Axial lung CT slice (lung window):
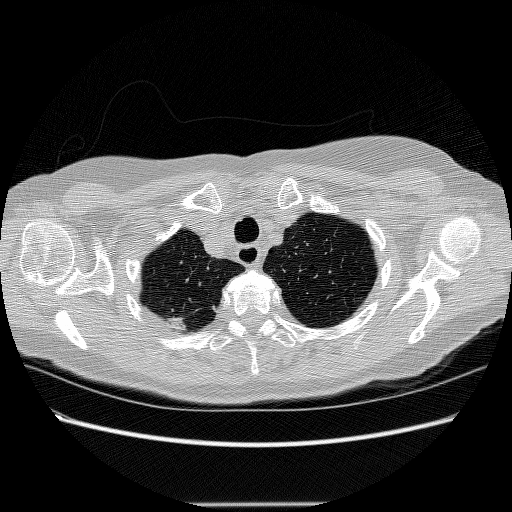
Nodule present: no